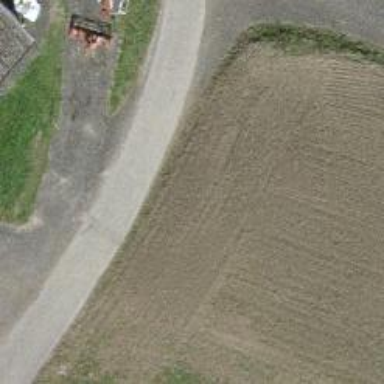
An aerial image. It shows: Driveway.